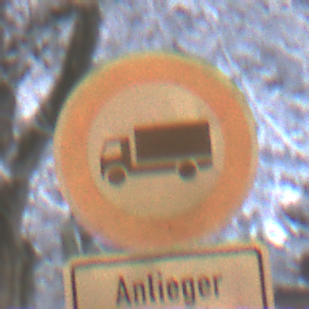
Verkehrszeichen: VerbotFuerKraftfahrzeugeUeberDreiKommaFuenfTonnen
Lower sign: PersonengruppenFrei2
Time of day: Night
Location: Outdoor (Urban)
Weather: Overcast
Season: Winter
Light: Artificial